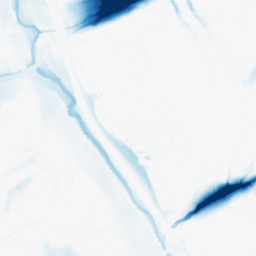
Category: morphological
Decomposition family: morphological_ellipse
Decomposition parameters: operation: closing
width: 50
height: 50
Upsampling method: quintic
Upsampling parameters: scale: 2
Upsampling scale: 2